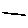
Label: line